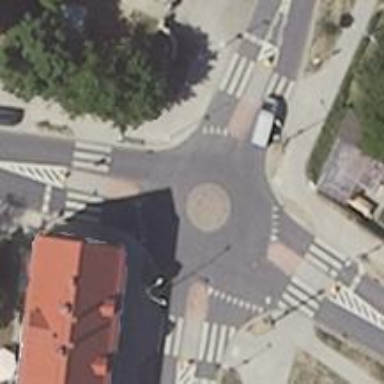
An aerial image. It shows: Mini roundabout at junction.